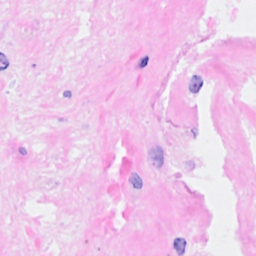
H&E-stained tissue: Breast